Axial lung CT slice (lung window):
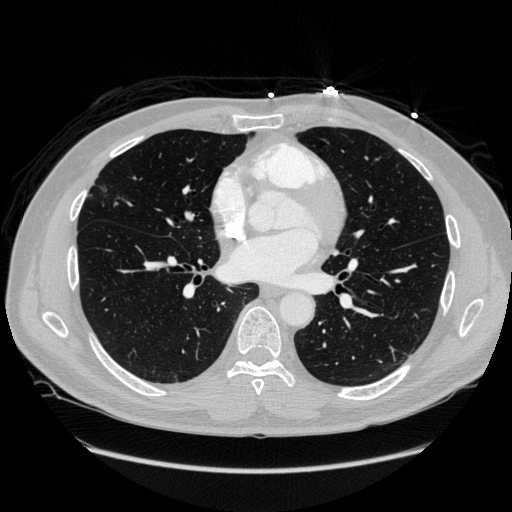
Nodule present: no